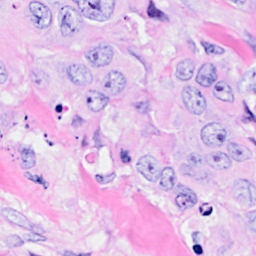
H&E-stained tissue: Breast